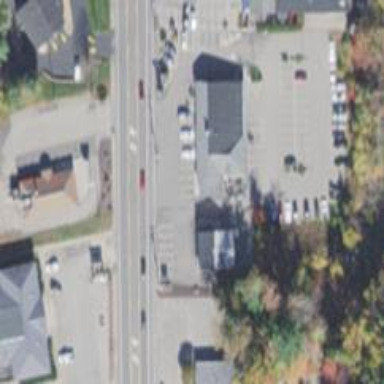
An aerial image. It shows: Retail area.